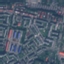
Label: Residential